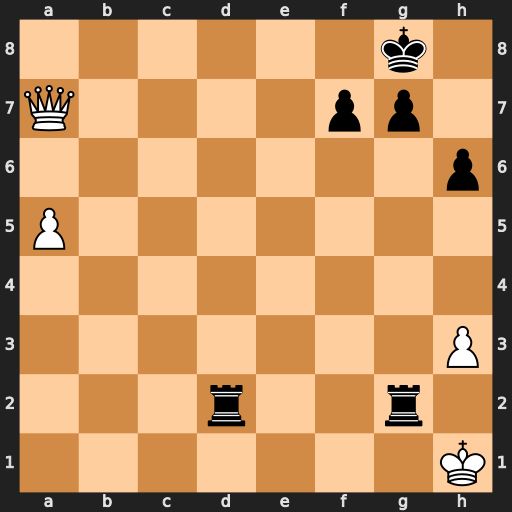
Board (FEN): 6k1/Q4pp1/7p/P7/8/7P/3r2r1/7K
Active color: w
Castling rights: -
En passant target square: -
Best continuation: Qa8+ Kh7 Qxg2